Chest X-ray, AP view. Patient: 63 years old, sex M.
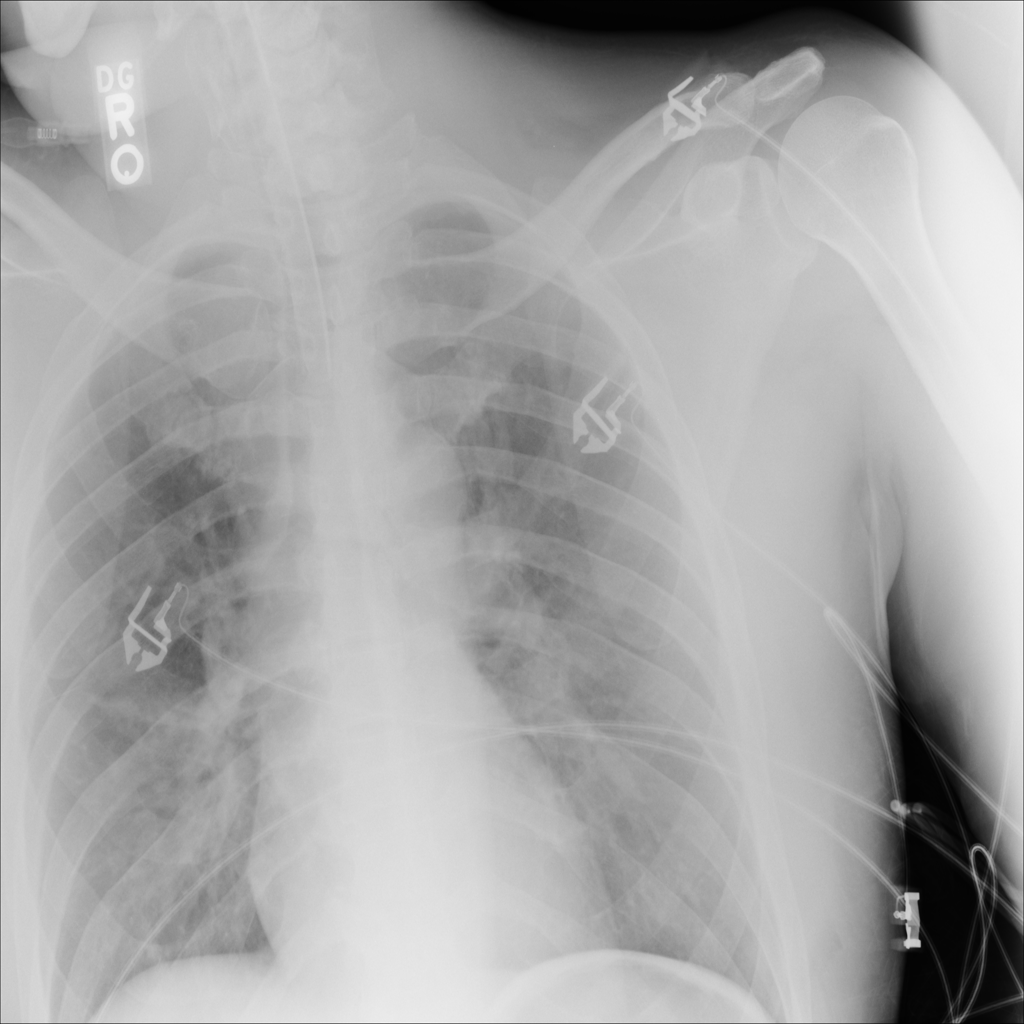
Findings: Atelectasis, Nodule